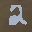
Label: 2